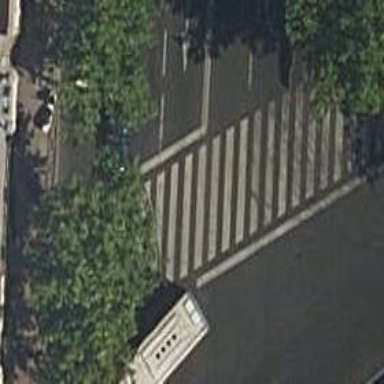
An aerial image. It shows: Road with traffic signals at the crossing.